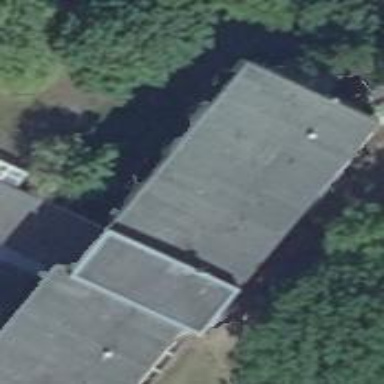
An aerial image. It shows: Building.